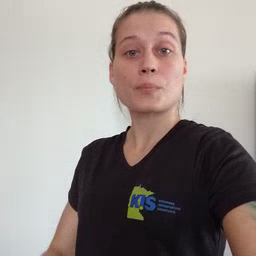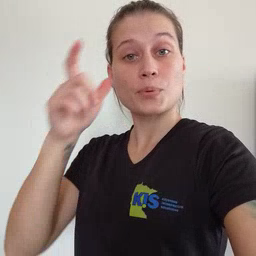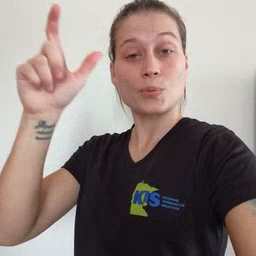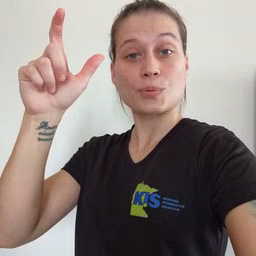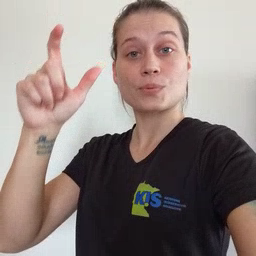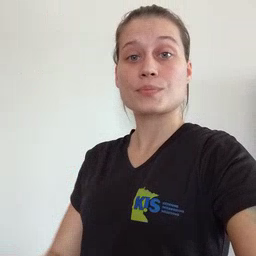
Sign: moon